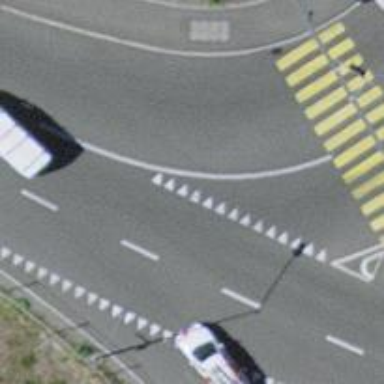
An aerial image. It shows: Road with "give way" sign.